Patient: sex F, age 63
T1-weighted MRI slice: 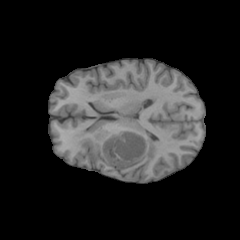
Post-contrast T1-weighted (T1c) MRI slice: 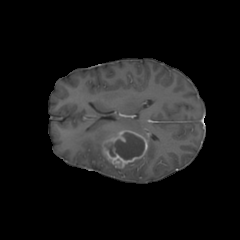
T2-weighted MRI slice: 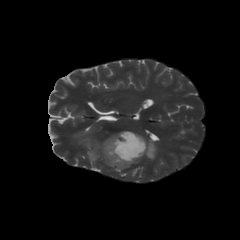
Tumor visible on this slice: yes
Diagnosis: Glioblastoma, IDH-wildtype
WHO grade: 4